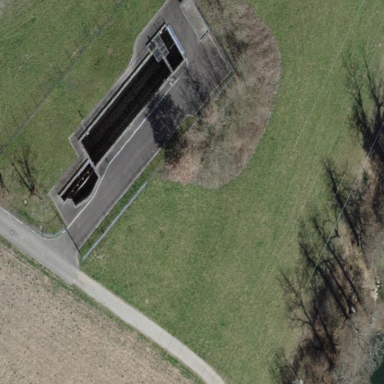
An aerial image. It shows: View of wastewater plant.